Identify the alterations between these two images.
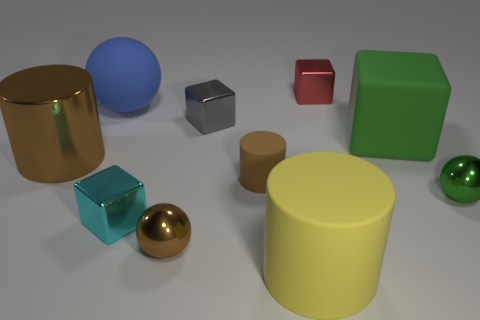
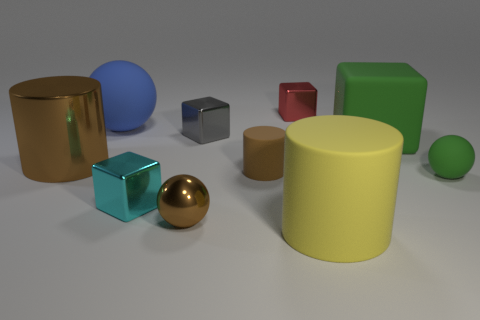
the tiny green ball turned matte
the green metal object changed to matte
the green metal object became rubber
the small green object became matte
the tiny green metallic ball that is on the right side of the red metallic block turned rubber
the small green shiny ball that is on the right side of the tiny brown matte cylinder changed to rubber
the small green metallic ball that is to the right of the big rubber block became rubber